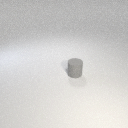
small gray rubber cylinder